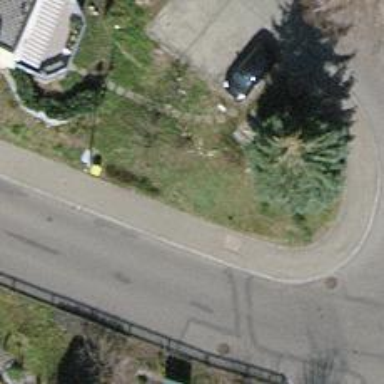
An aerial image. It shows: Post box is visible.